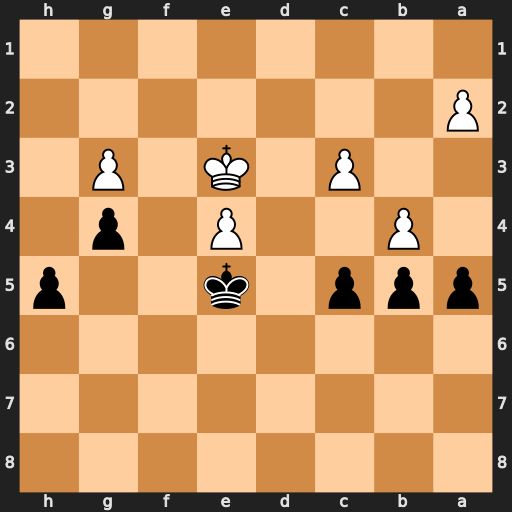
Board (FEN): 8/8/8/ppp1k2p/1P2P1p1/2P1K1P1/P7/8
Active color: b
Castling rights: -
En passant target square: -
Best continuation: axb4 cxb4 c4 a4 bxa4 b5 Kd6 b6 Kc6 e5 Kxb6